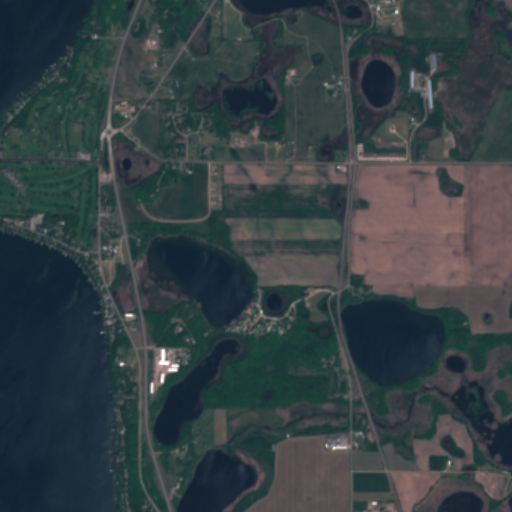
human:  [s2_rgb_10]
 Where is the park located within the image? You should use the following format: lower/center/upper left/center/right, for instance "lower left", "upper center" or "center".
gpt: The park is located in the upper left of the image.
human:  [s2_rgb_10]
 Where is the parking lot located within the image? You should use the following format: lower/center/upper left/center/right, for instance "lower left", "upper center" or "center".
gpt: The parking lot is located in the center left of the image.
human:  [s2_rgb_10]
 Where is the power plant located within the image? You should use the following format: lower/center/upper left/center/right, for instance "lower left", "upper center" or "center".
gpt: There is no power plant in the image.